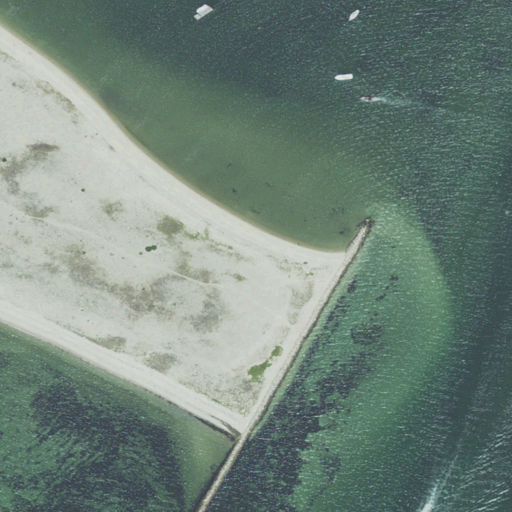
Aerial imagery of cape in Massachusetts named Dunbar Point containing open water and barren land